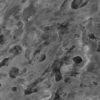
Label: not_dusty